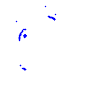
Particle: proton